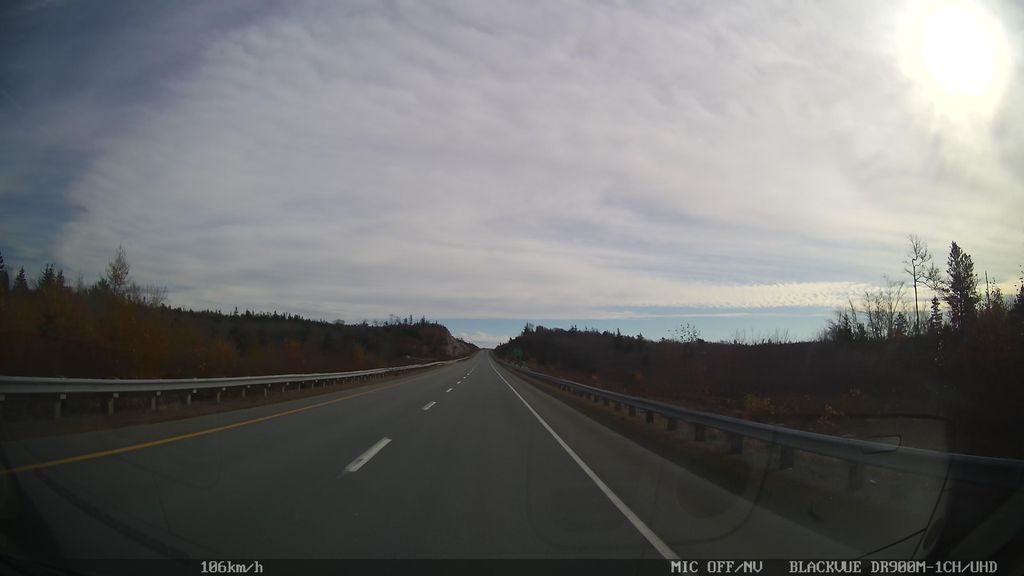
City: halifax